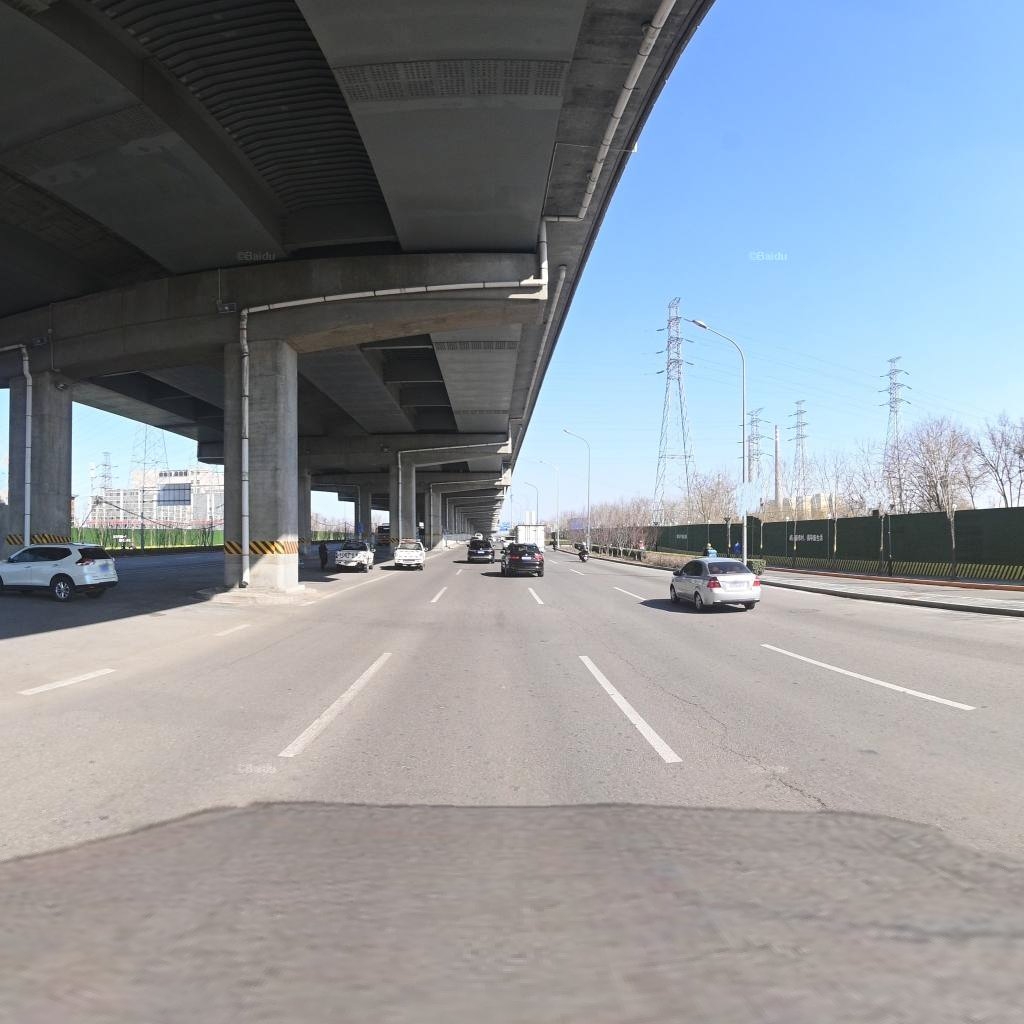
Region: Chaoyang
Road damage annotations: longitudinal crack, longitudinal crack, manhole cover